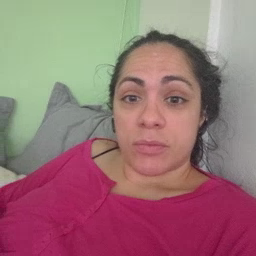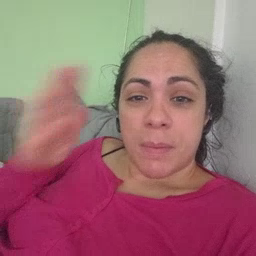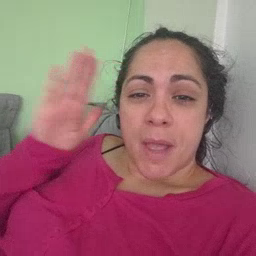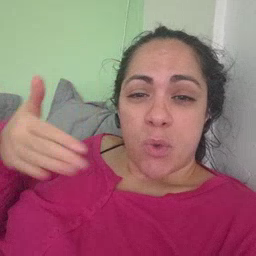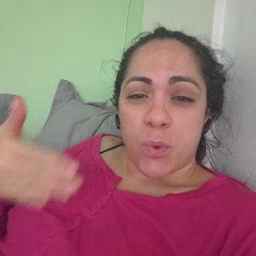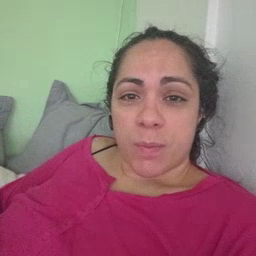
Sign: bedroom